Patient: sex M, age 71
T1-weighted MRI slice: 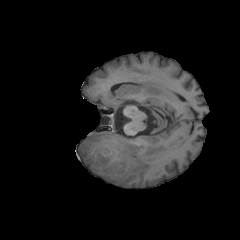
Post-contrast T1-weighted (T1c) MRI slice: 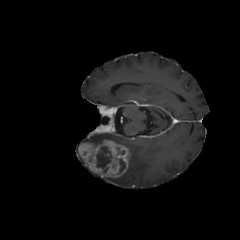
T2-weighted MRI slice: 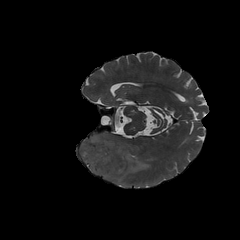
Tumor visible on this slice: yes
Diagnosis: Glioblastoma, IDH-wildtype
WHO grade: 4